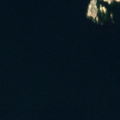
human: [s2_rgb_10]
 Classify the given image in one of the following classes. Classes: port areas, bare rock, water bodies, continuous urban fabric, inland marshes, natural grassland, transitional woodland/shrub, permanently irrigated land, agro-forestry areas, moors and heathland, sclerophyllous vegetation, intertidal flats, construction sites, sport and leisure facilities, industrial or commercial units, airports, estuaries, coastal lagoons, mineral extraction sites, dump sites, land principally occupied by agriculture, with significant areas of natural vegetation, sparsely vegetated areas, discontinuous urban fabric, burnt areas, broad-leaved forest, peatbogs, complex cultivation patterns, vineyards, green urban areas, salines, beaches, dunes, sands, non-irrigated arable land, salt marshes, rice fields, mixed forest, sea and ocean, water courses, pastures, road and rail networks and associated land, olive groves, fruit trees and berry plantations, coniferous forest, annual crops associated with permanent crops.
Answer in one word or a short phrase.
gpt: sea and ocean